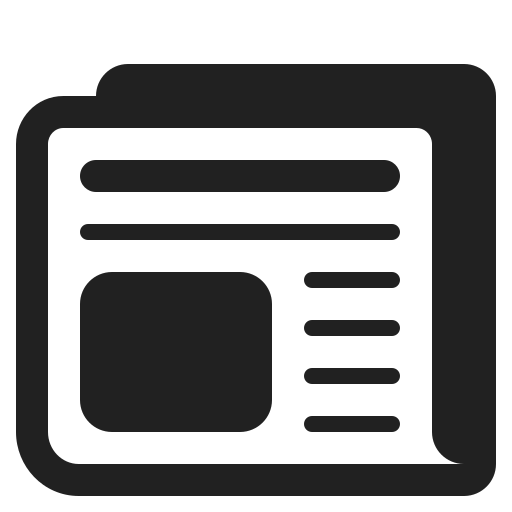
newspaper high contrast